Question: Hello how can i remove this padding in spinner item? And how to remove underline? My code you can saw below.

'''
<LinearLayout
android:orientation="vertical"
android:layout_width="fill_parent"
android:layout_height="fill_parent">
<TextView
android:layout_width="fill_parent"
android:layout_height="wrap_content"
android:text="DETERGENT"
android:id="@+id/textView"
android:gravity="center_horizontal"
android:layout_marginTop="18dp"
android:textSize="14dp" android:textStyle="bold"/>
<Spinner
android:layout_width="fill_parent"
android:layout_height="36dp"
android:id="@+id/spinner_detergent"/>
'''
Java code:
'''
ArrayAdapter<String> adapter = new ArrayAdapter<String>(this, R.layout.spinner_item, spinnerArray);
adapter.setDropDownViewResource(android.R.layout.simple_spinner_dropdown_item);
spinnerDetergent.setAdapter(adapter);
'''
Spinner_item.xml
'''
<?xml version="1.0" encoding="utf-8"?>
<TextView
xmlns:android="http://schemas.android.com/apk/res/android"
android:layout_width="fill_parent"
android:layout_height="20dp"
android:textSize="18dp"
android:textColor="#000000"
android:gravity="center"
android:text="dfdfdf"
android:paddingLeft="0dp"
android:paddingRight="0dp"/>
'''
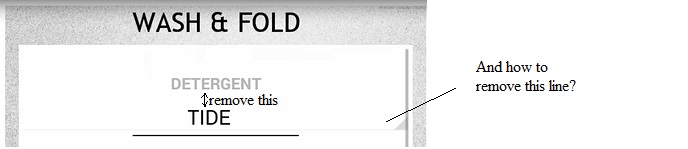
Answer: Hi If you want to remove that line you can write a background. For that you simply place an image in the drawable and set that by using below tag.
'''
android:background="@drawable/spinner_background"
'''
or
'''
android:background="@android:color/transparent"
'''
And the second one is your given spcific height. so remove that and give wrapcontent or try for small heights. Then that space will goes.